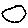
Label: circle